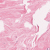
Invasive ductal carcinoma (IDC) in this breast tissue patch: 0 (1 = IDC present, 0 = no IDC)